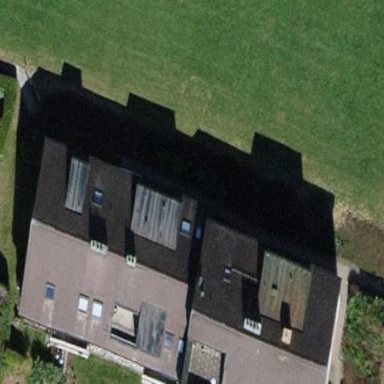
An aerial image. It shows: Residential building.